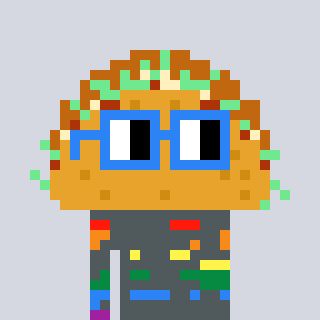
a pixel art character with square blue glasses, a taco-shaped head and a peachy-colored body on a cool background